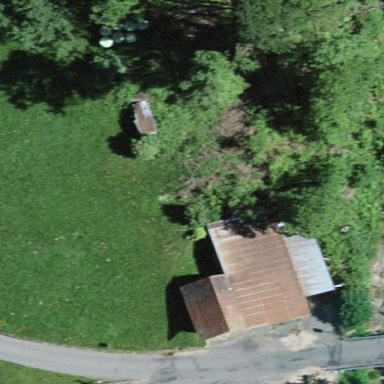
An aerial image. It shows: Rural barn.